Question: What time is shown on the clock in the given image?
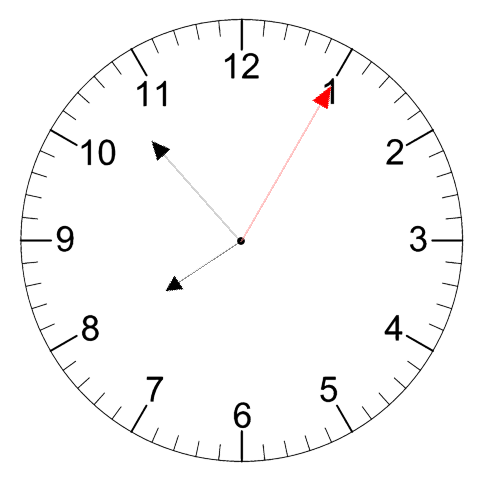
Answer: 07:53:05